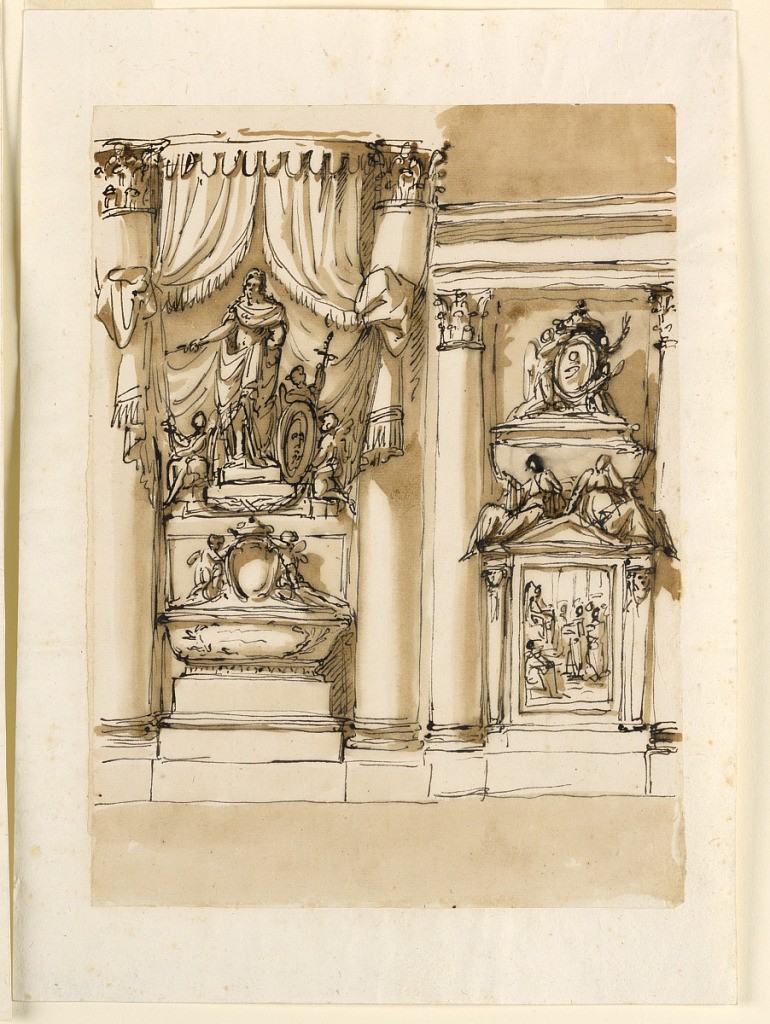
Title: Design for Stuart Monument
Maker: Giuseppe Barberi, Italian, 1746–1809
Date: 1793
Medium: Pen and brown ink, brush and brown wash on lined off-white laid paper
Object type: Drawing
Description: Intended to be erected in the intercolumniation between two embedded columns, which support an entablature. At left: upon a high pedestal stands a base with two stpes and a plinth and upon it the statue of a ruler in classical attire, extending the right arm, with the mace. Beside him stands upon the upper step a putto supporting a shield and raising the sword. Another sits upon teh same step, at he other side. A third kneels at right upon the lower step, supporting a festoon and possibly the shield. The corners of the steps are bevelled. A canopy hanging from above, forms the background of the group. In front of the pedestal stands the sarcophagus upon a pedestal. Its body is tub-like. Upon the cover two putti, an escutcheon with a crown on top. The second design is at right without framing line; in a smaller scale, the entablature. The sarcophagus is supported by a high pedestal' upon its cover kneel, respectively sit, two winged figures and support a medallion with a portrait, and on top the crown. The main part of the pedestal consists of an oblong panel with a relief. Laterally are gaines with a head above. Above the entablature is a triangular pediment with two female allegories sitting upon it.